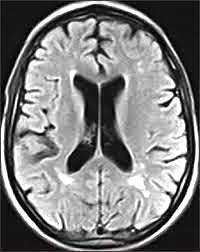
Label: notumor